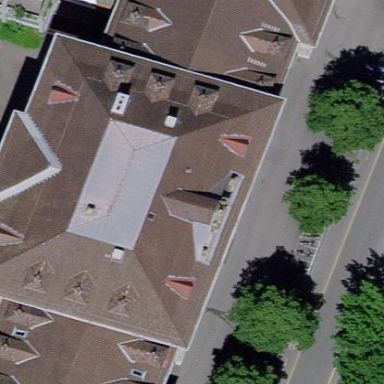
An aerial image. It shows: School building.